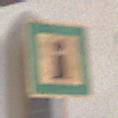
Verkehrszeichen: Informationsstelle
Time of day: Night
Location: Outdoor (Urban)
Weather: Overcast
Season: Winter
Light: Artificial